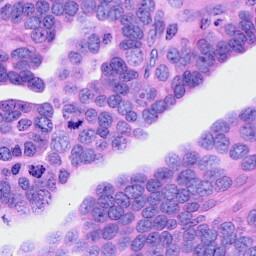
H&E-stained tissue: Ovarian